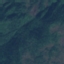
Land use / land cover: Forest